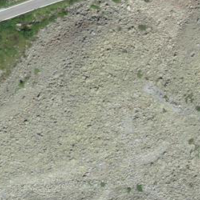
EUNIS habitat code: 48
Species observed at this site:
Aquila chrysaetos